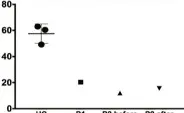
Apoptosis of human neutrophils analyzed using annexin V and propidium iodide staining. Mean (+- SD) percentages of live neutrophils.
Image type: pathology (immunostaining)